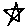
Label: star